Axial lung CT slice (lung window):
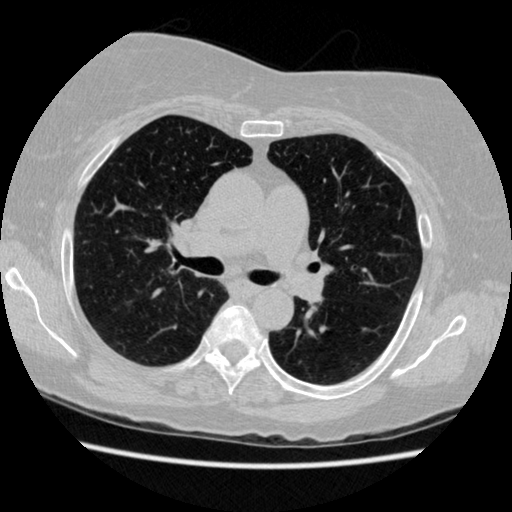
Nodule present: no